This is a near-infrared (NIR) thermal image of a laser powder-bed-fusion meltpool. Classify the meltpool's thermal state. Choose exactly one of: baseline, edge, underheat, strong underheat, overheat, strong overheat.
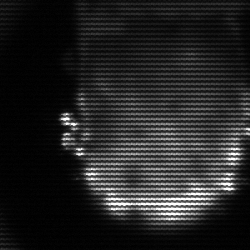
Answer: baseline